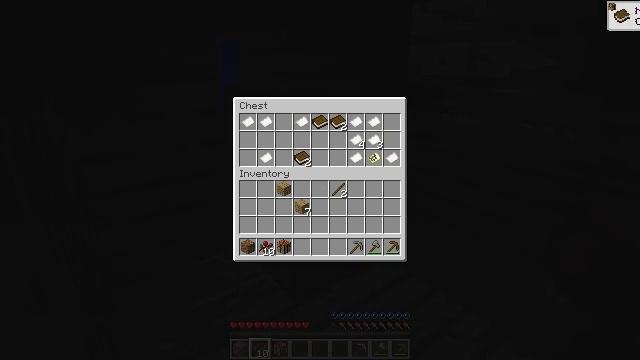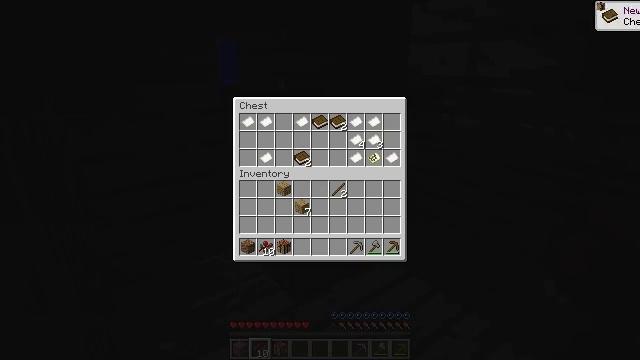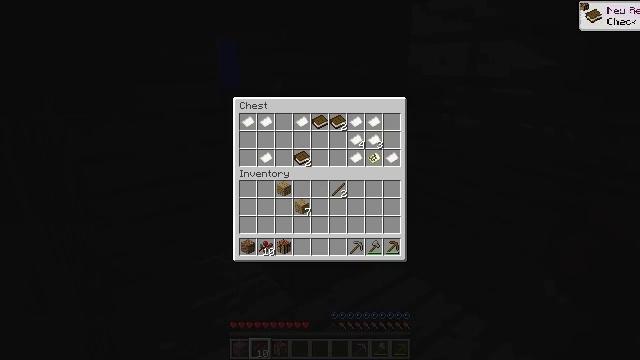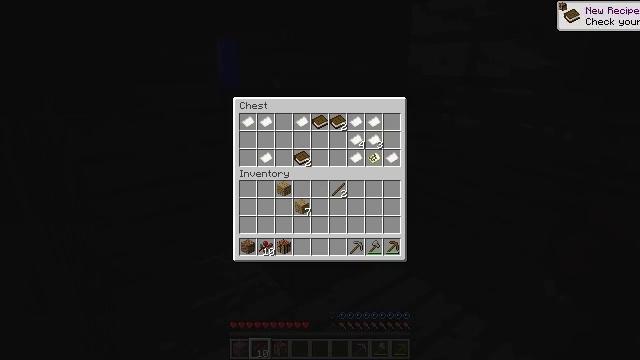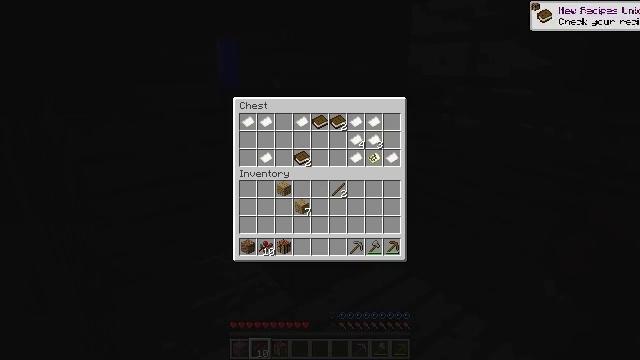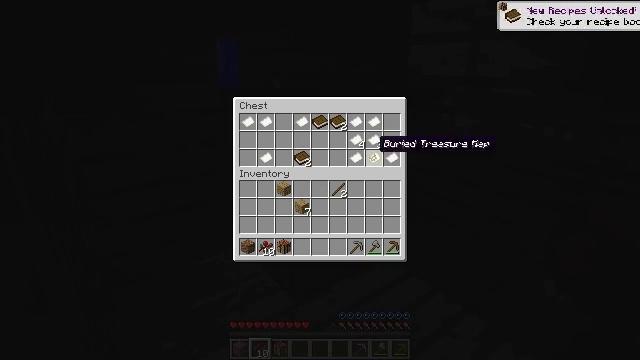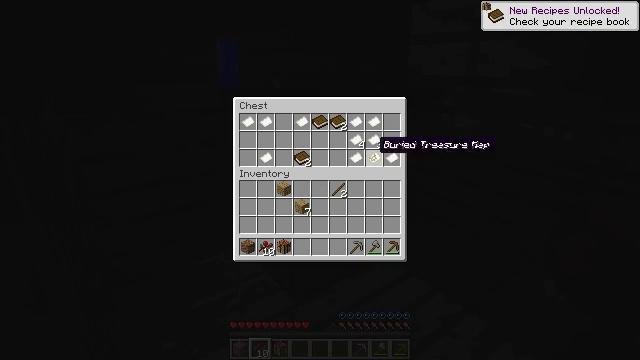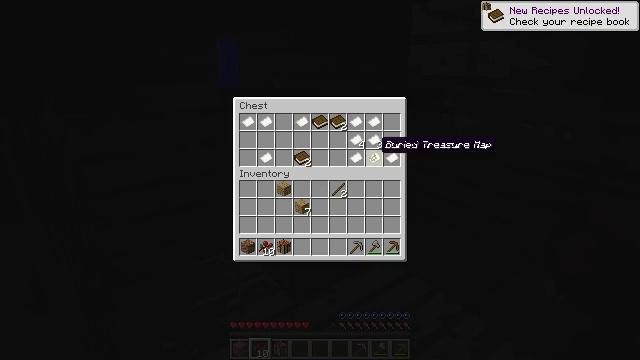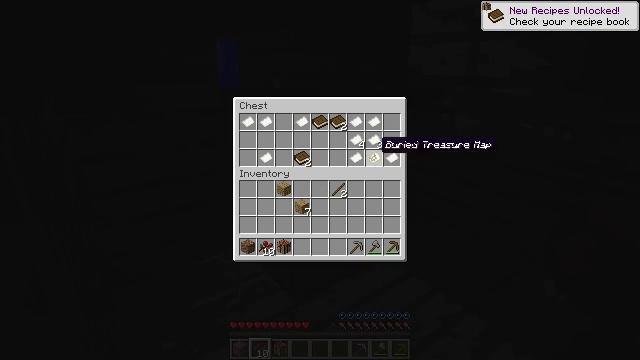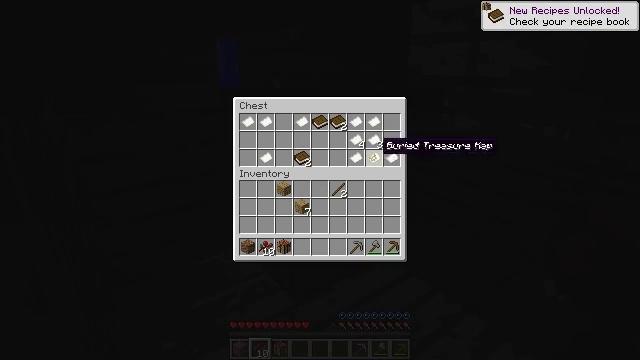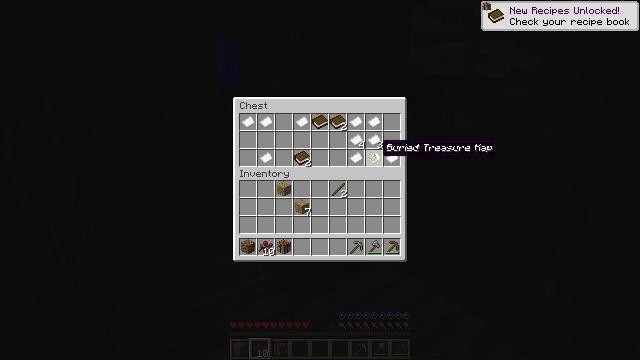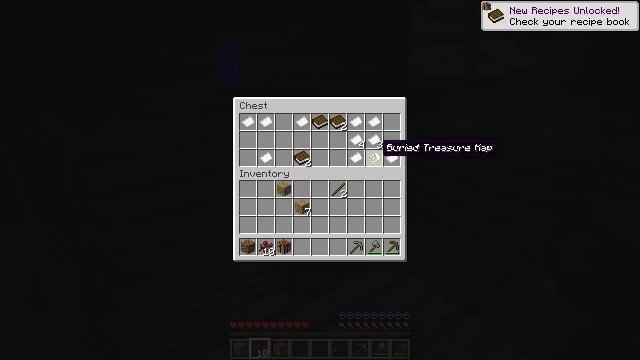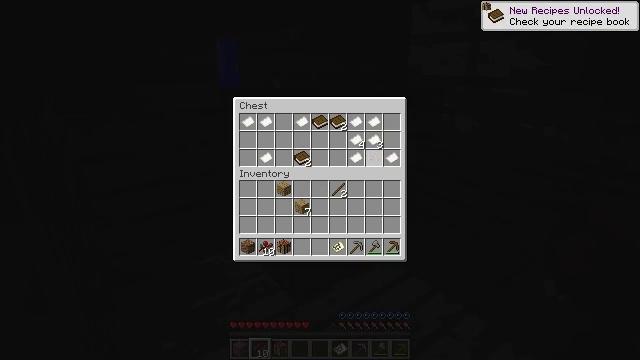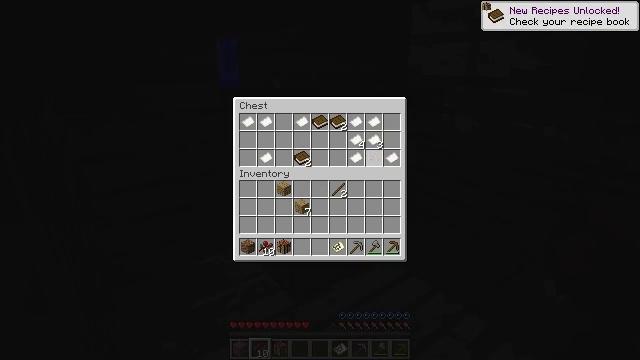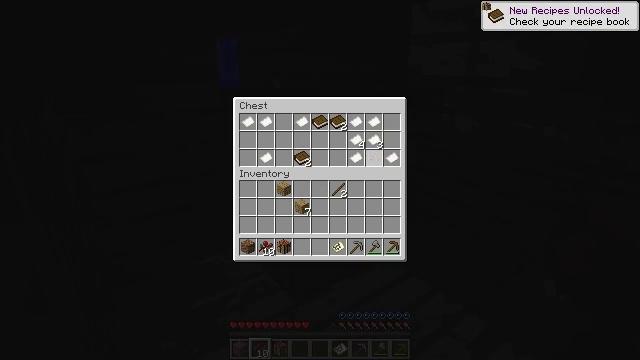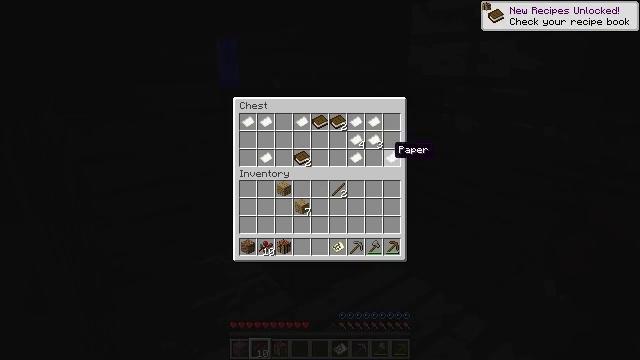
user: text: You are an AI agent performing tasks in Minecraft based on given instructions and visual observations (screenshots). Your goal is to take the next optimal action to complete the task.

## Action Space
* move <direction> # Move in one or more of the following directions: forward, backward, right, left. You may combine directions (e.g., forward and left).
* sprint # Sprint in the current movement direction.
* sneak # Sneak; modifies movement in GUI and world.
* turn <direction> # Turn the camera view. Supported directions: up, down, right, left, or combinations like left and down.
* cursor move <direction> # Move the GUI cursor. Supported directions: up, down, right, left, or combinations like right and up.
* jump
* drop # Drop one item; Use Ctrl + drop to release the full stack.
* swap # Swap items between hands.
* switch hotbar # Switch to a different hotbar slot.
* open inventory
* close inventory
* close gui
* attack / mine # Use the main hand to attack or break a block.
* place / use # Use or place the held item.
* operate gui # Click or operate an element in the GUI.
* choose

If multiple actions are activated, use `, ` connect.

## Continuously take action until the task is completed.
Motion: motion action
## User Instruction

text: Clear the seagrass to get an item.
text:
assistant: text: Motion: no_op
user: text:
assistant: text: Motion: cursor move left
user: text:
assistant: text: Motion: sneak, cursor move left and down
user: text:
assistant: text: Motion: sneak, cursor move left and down
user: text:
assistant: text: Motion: sneak, cursor move left and down
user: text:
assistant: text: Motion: sneak
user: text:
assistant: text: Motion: sneak
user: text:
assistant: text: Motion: no_op
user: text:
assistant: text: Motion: sneak
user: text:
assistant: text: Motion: sneak
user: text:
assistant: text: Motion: sneak
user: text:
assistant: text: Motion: sneak, operate gui
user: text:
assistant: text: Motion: sneak, operate gui
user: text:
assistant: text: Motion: sneak
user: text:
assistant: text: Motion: sneak, cursor move right
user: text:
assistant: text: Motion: sneak, cursor move right
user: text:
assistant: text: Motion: sneak
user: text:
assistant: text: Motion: sneak
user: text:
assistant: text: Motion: sneak
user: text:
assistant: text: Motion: sneak, operate gui
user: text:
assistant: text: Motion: sneak, cursor move left, operate gui
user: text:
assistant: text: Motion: sneak, cursor move left and up
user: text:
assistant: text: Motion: sneak
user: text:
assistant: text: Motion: sneak
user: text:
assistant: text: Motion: sneak, operate gui
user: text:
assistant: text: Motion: sneak, operate gui
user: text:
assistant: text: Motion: sneak
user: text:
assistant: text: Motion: sneak
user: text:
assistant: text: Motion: sneak, operate gui
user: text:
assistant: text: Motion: sneak, operate gui